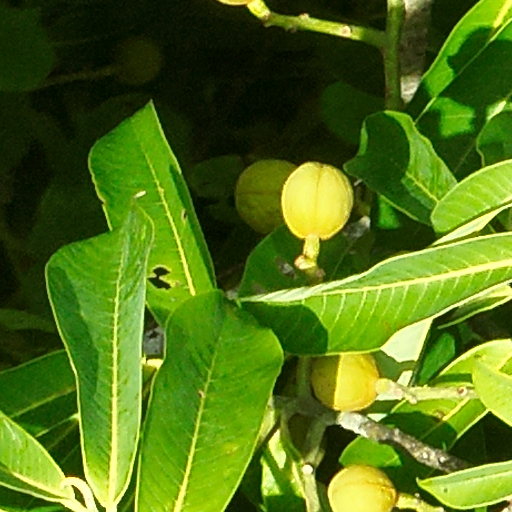
Species: Virola surinamensis
GBIF accepted scientific name: Virola surinamensis
Crown area (m\u00b2): 147.561